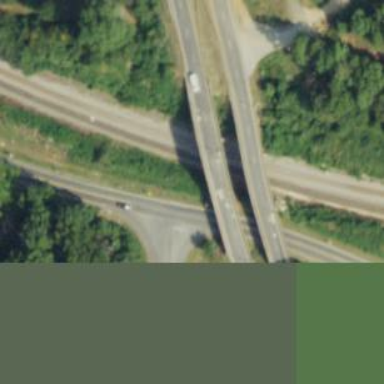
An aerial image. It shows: Primary link road with asphalt surface.